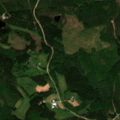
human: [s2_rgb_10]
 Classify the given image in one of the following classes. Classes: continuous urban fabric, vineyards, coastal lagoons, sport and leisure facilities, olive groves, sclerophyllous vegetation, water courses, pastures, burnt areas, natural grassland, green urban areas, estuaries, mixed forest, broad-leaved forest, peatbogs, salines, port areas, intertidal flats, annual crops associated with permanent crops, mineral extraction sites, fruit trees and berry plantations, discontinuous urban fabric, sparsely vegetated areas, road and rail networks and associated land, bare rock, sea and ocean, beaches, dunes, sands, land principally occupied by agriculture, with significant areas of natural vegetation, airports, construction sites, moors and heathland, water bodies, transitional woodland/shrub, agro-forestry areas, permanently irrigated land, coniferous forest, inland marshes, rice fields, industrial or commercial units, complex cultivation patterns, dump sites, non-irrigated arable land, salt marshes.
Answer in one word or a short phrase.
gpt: land principally occupied by agriculture, with significant areas of natural vegetation, coniferous forest, mixed forest, water bodies